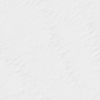
Label: not_dusty